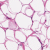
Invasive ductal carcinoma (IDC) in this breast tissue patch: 0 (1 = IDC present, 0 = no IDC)